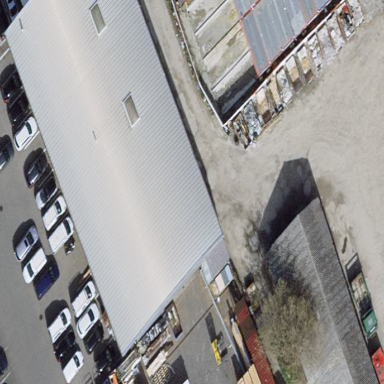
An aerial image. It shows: Building.